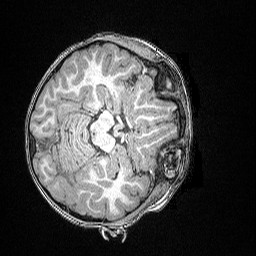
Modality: T1w
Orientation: axial
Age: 83
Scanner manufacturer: siemens
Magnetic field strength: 3 T
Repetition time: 2.5 s
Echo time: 0.00347 s